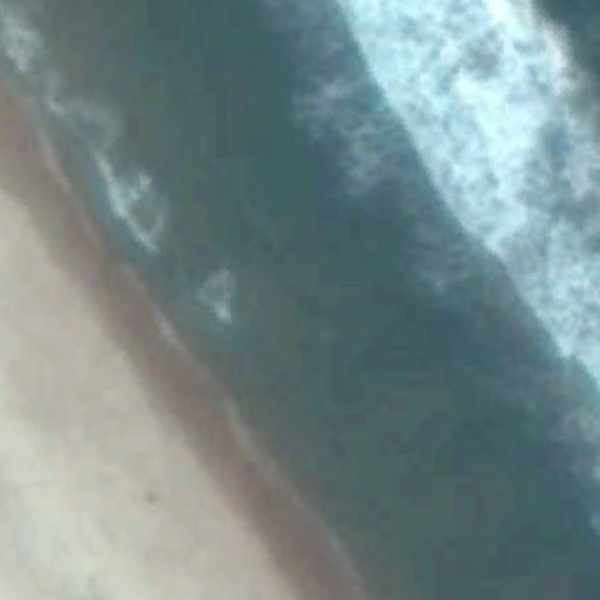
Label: Beach